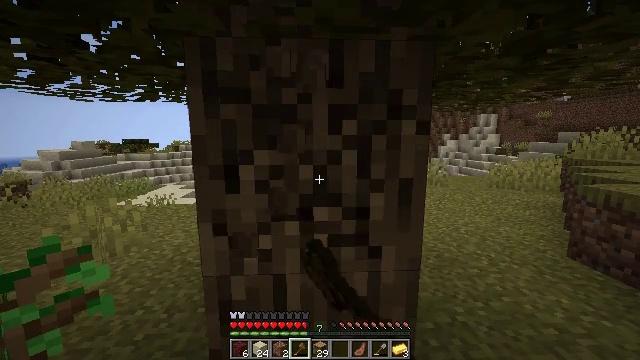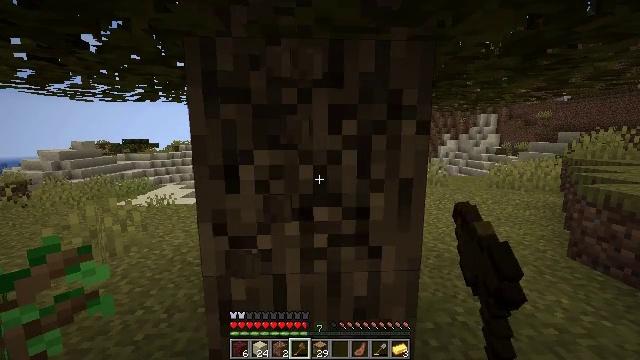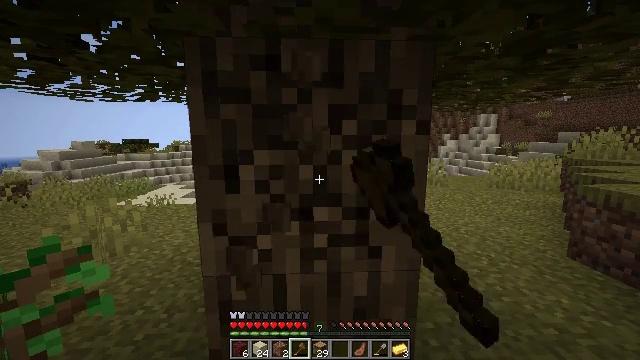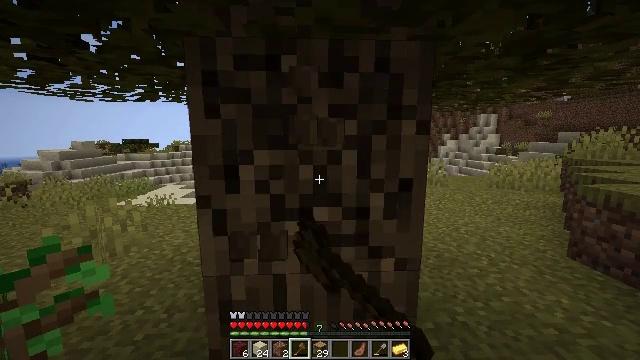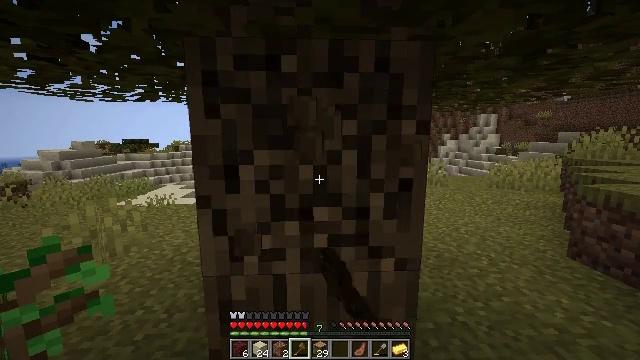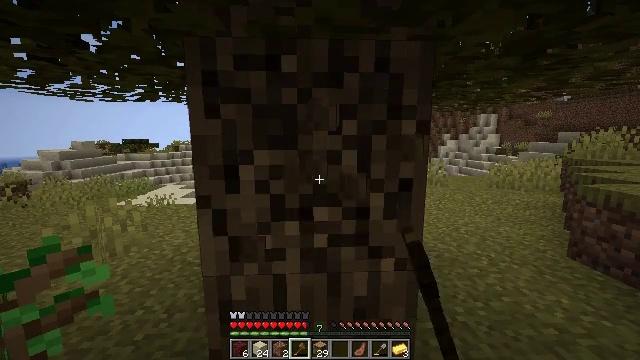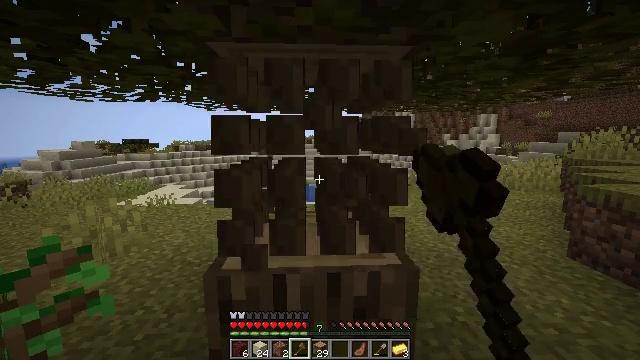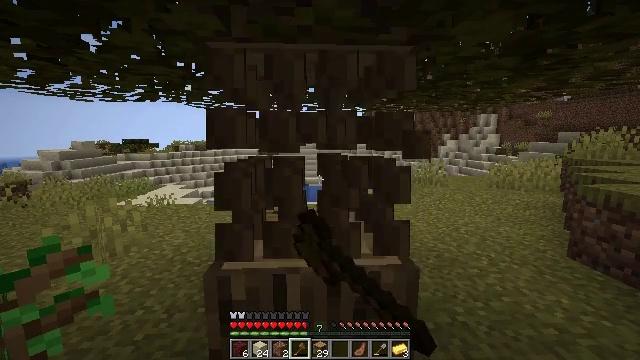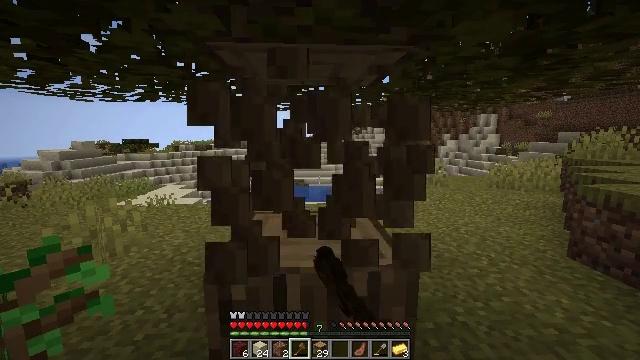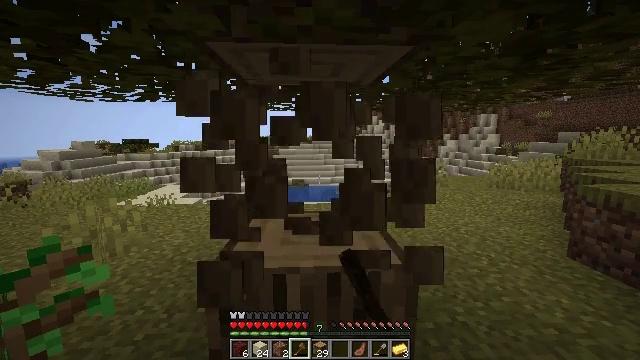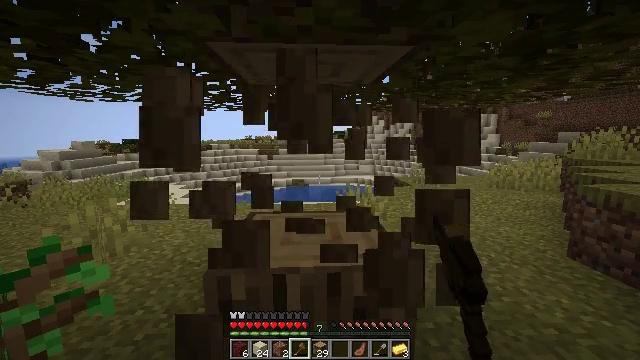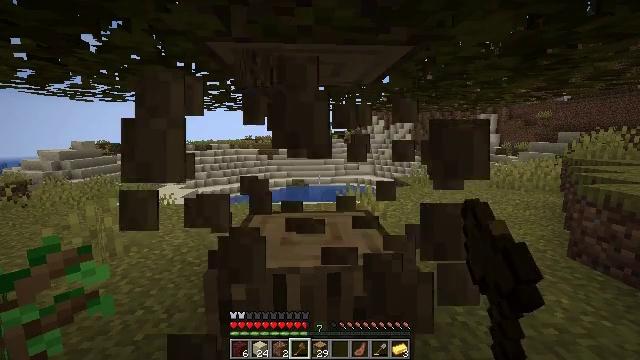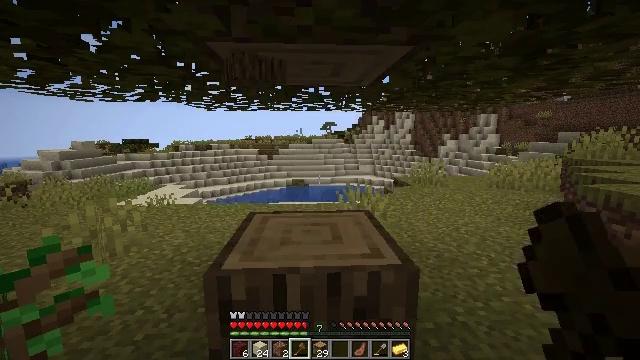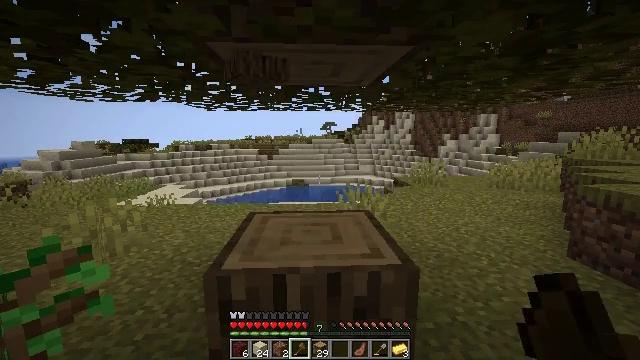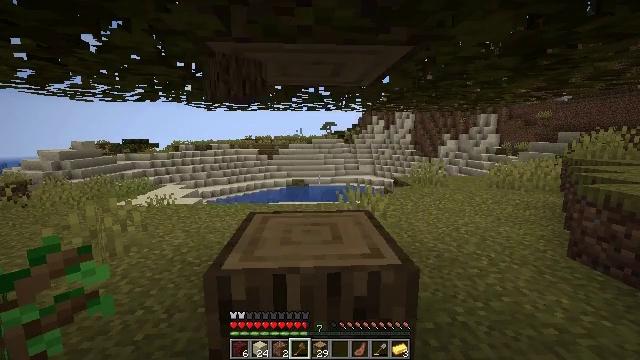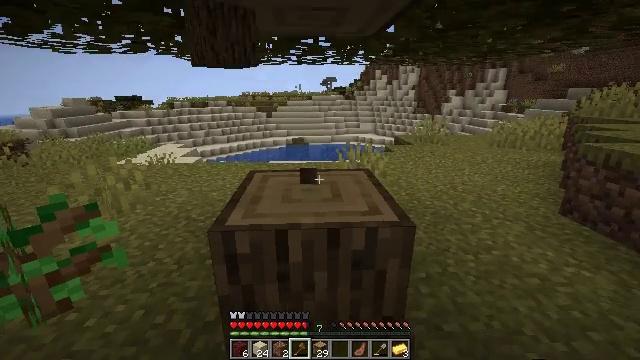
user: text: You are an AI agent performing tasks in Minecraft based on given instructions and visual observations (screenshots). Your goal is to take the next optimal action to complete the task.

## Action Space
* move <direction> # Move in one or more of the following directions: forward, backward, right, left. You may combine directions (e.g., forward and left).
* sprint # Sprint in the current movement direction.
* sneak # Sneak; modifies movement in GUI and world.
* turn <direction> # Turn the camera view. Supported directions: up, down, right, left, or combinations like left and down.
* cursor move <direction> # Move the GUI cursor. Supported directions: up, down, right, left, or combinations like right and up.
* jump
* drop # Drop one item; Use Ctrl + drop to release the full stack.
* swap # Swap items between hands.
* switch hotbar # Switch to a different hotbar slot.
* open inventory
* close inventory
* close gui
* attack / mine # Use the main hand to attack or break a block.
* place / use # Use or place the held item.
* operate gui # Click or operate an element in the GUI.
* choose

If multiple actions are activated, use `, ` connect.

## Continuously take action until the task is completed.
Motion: motion action
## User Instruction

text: Gather oak logs from trees.
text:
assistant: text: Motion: attack / mine
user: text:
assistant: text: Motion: attack / mine
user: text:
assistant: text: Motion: attack / mine
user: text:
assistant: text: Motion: attack / mine
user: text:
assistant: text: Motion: attack / mine
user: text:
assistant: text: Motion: attack / mine
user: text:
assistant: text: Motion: attack / mine
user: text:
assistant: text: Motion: attack / mine
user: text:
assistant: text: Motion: attack / mine
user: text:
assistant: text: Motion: attack / mine
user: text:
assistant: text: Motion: attack / mine
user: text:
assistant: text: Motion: attack / mine
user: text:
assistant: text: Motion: attack / mine
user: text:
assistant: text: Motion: attack / mine
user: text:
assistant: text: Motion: turn down, attack / mine
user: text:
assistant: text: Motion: turn right and down, attack / mine
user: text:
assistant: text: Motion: turn right and down, attack / mine
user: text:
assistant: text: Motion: turn down, attack / mine
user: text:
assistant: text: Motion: attack / mine
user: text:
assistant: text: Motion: attack / mine
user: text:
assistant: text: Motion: attack / mine
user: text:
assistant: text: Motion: attack / mine
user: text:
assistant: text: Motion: attack / mine
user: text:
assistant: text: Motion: attack / mine
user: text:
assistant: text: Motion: attack / mine
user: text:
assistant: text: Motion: attack / mine
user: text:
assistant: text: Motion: attack / mine
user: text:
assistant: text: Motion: attack / mine
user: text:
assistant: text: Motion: attack / mine
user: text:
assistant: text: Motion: attack / mine